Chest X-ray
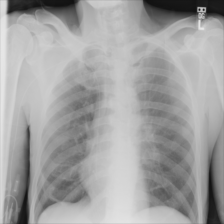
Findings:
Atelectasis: negative
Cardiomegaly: negative
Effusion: negative
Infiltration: negative
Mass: negative
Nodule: negative
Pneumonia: negative
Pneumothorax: negative
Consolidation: negative
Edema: negative
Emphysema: negative
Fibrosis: negative
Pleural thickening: negative
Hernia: negative